Question: I am using IIS 8.5 (Windows 8.1). I tried to create a website to my local IIS using the 'appcmd' tool.
I used those pages as reference (I know they are for IIS 7 but I couldn't find the equivalent for IIS 8):
- <URL>
Here is the command I used:
'''
appcmd add site /name:fakeAbsorbApi /physicalPath:C:\development\ecmsuild\deploy
akeAbsorbApi /bindings:http:/*:9898
'''
I receive <URL>:
'''
SITE object "fakeAbsorbApi" added
APP object "fakeAbsorbApi/" added
VDIR object fakeAbsorbApi/" added
'''
but if I check my IIS Manager, it shows the website as "unknown," and I can't do anything with it. (It seems that the web config is not being detected)

I tried to create the same website using the same parameters via IIS Manager (pointing to the very same folder) and the website it created works perfectly.
Anything I am missing?
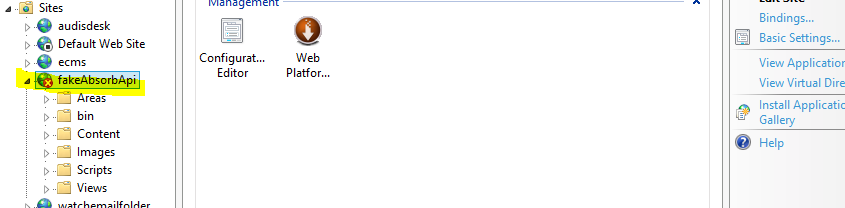
Answer: Hey it looks like you have an extra colon on the bindings flag. Also you need to add a host header after the port number. I fixed it below.
'''
C:\Windows\System32\inetsrv>appcmd add site /name:fakeAbsorbApi /physicalPath:C:\development\ecmsuild\deploy
akeAbsorbApi /bindings:http/*:9898:www.domain.com
'''